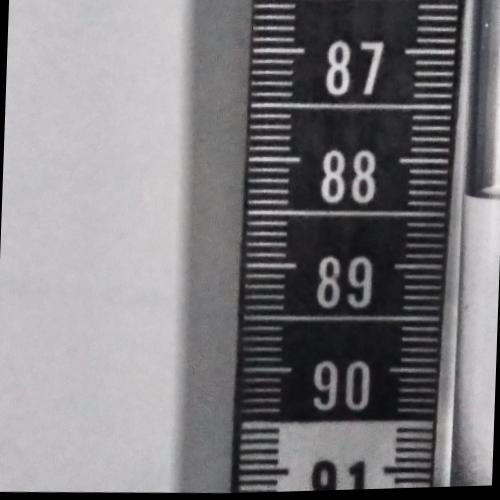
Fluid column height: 88.4 cm